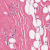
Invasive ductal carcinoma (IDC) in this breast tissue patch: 0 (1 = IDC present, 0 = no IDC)